Question: I want to have list item that has a profile picture in the left hand side and Name in the right hand side. The name should be on a single line with 'overflow:hidden'.
How can this be done with responsive widths and heights? I managed to do this with pixels but not with %.
Example:

JSFIDDLE: <URL>
'''
html, body {
height: 100%;
width: 100%;
margin: 0;
font-family: Verdana, Arial, Helvetica, sans-serif;
}
.first {
width: 8%;
height: 3%;
}
.second {
list-style: none;
margin: 0;
padding: 0;
}
.third {
border: .1em solid;
font-size: .8em;
max-height: 100%;
display: table;
}
.third img {
max-width: 100%;
display: table-cell;
}
.third span {
display: table-cell;
vertical-align: middle;
overflow:hidden;
}
<div class='first'>
<ul class='second'>
<li class='third'>
<img src='http://static.wikiartis.com/img/profile-small.gif'>
<span>First-Surname Family-name</span>
</li>
</ul>
</div>
'''
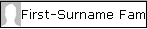
Answer: In the class third, add "white-space: nowrap"
'''
.third {
white-space: nowrap;
}
'''
The class containing the width and height needs to get an overflow: hidden
'''
.first {
overflow: hidden;
}
'''
In this case, that is the div.first.
To get the image working as well, I gave all parents a height. 100% for every parent other than first.
I gave the img the following styling:
'''
.third img {
display: table-cell;
height: 100%;
width: auto;
}
'''
See <URL>
By adding white-space: nowrap; you tell the text it may not wrap over multiple lines. So that means the text will always stay on the same line. <URL>